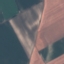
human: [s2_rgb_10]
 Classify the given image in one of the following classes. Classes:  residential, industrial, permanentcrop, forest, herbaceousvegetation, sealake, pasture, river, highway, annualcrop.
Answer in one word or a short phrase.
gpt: AnnualCrop